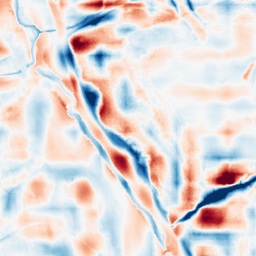
Category: wavelet
Decomposition family: wavelet_reverse_biorthogonal
Decomposition parameters: wavelet: rbio5.5
level: 5
Upsampling method: sinc_hamming
Upsampling parameters: scale: 2
kernel_size: 8
Upsampling scale: 2